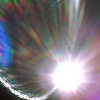
Label: sunburn